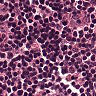
Metastatic tissue present: no